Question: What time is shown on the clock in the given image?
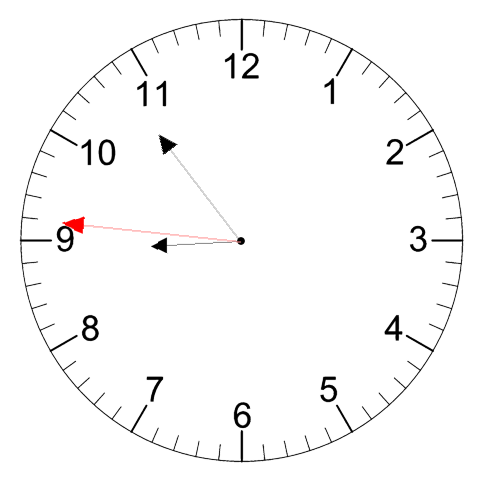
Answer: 08:53:46